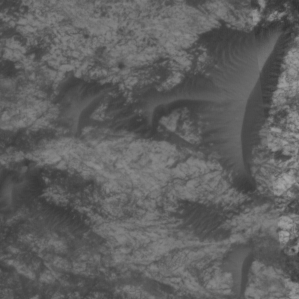
Label: non_frost